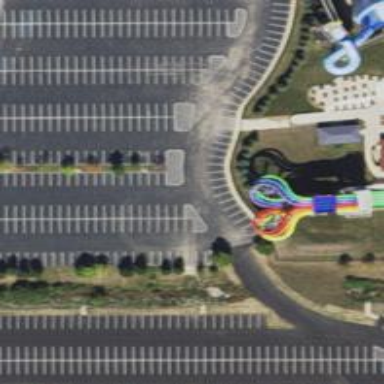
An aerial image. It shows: Water slide attraction.